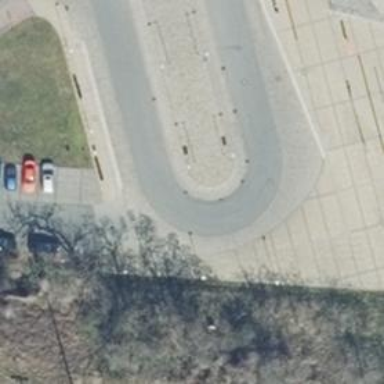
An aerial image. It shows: Taxi stand.